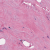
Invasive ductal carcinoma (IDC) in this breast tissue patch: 1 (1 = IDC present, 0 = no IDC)